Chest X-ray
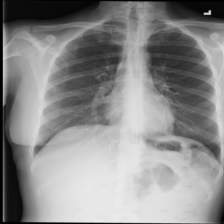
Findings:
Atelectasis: negative
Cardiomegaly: negative
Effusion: negative
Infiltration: negative
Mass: negative
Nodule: negative
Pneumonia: negative
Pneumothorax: negative
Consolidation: negative
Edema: negative
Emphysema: negative
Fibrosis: negative
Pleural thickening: negative
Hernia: negative